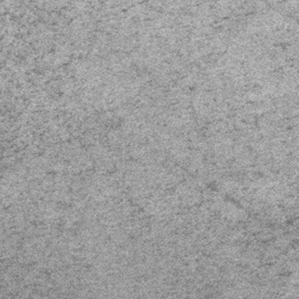
Label: frost